Interaction volume radius: 5 \u00c5
Interaction volume height: 20 \u00c5
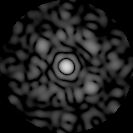
Disorder parameter: 0.7412